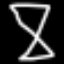
Label: hourglass